Field crop: maize
Growth stage: 2
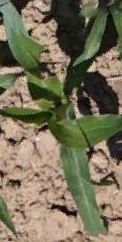
Species: maize